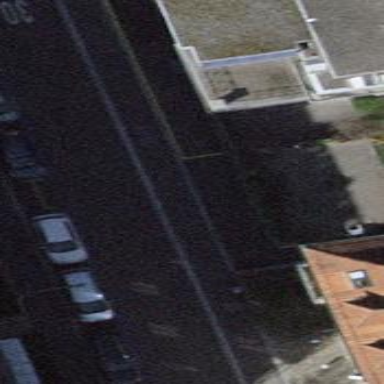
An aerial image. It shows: Group of garages.